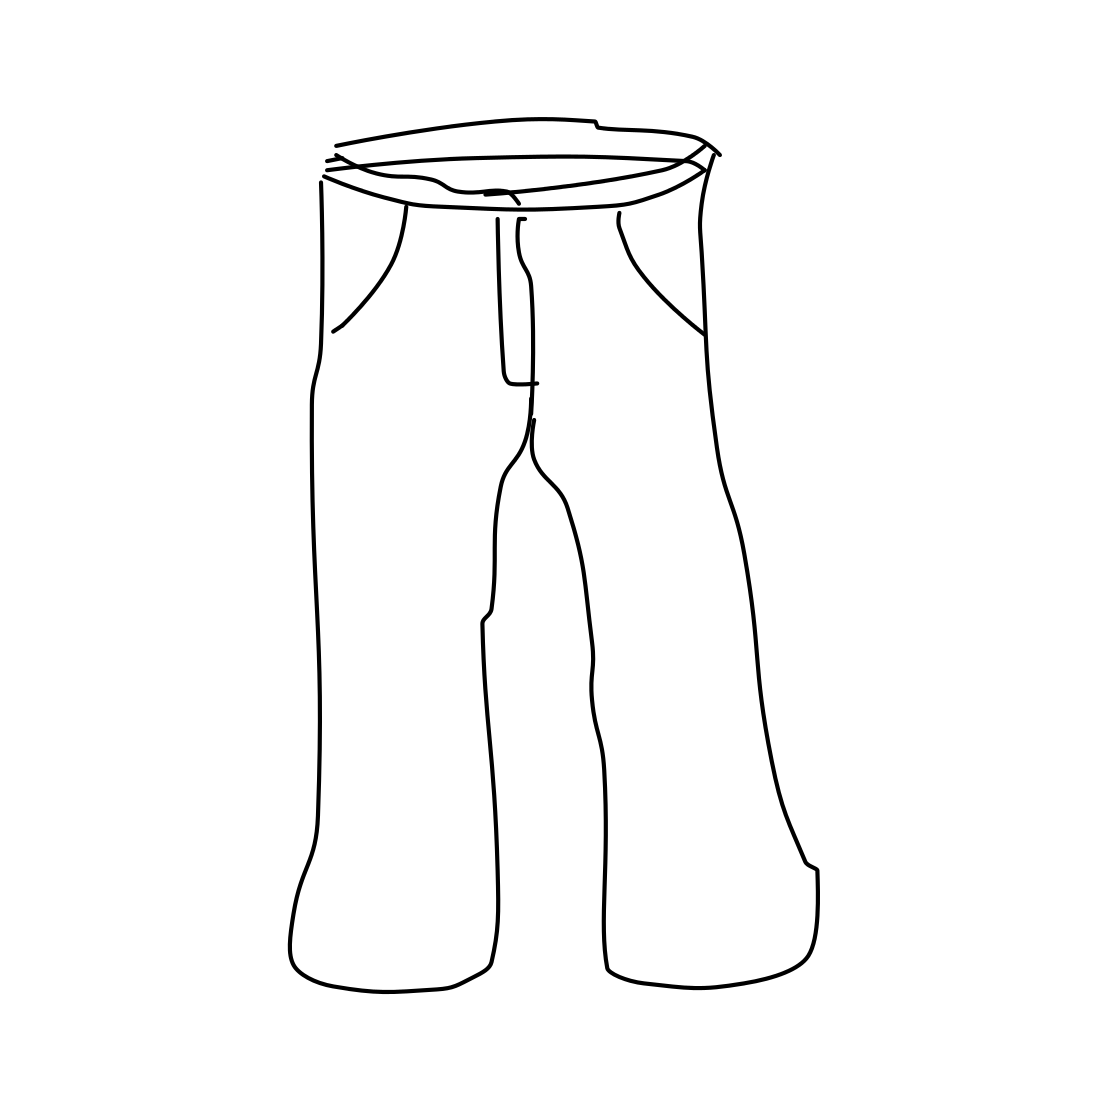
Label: trousers